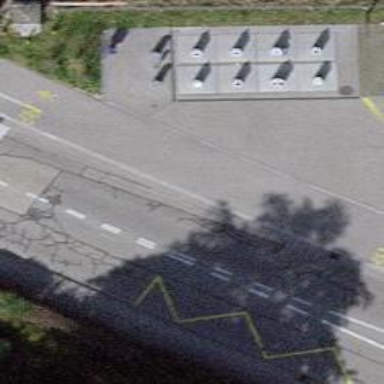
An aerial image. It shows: Secondary road with asphalt surface. There is cycle track on the left side of the road.